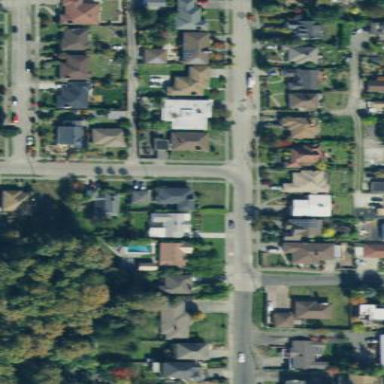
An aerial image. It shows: Sidewalk.